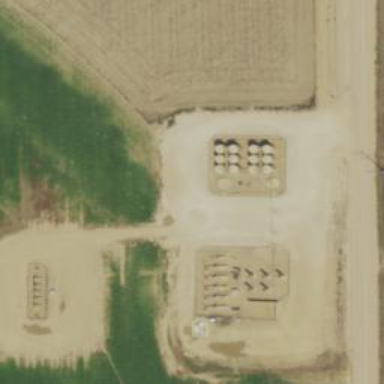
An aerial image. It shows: Storage tank with man-made structure.